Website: lowes
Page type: newsletter-management
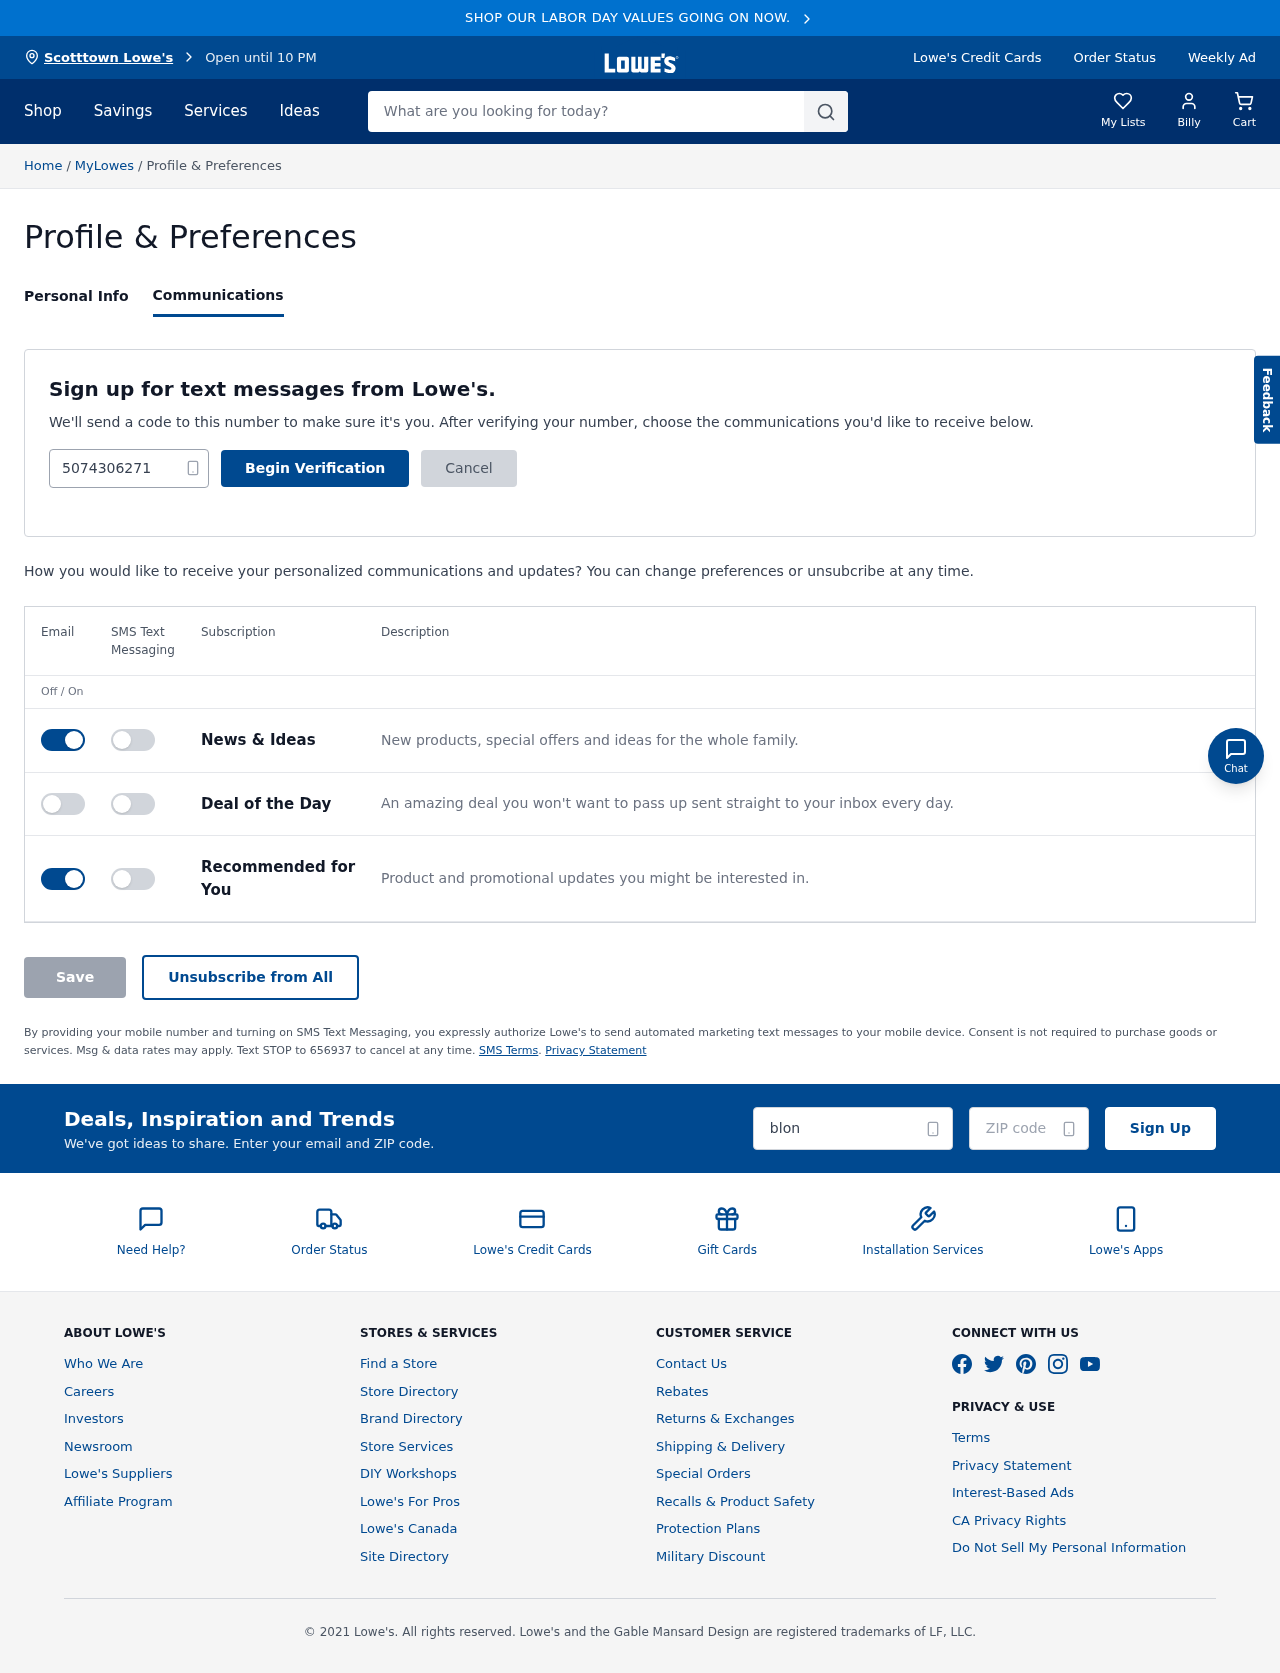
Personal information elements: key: PII_CITY
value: Scotttown Lowe's
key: PII_EMAIL
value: blong@hotmail.com
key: PII_FIRSTNAME
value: Billy
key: PII_PHONE
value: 5074306271
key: PII_POSTCODE
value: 11149
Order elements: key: ORDER_NUM_ITEMS
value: Cart
Search elements: key: HEADER_SEARCH
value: What are you looking for today?